Question: I want to delete record Photo and Photo_list from Database but give me error

This is my Code in Controller
'''
public function deletephoto($id)
{
$product = $this->productRepository->findWithoutFail($id);
Product::select('photo','photo_list')->delete($product->id);
return redirect(route('stores.index'));
}
'''
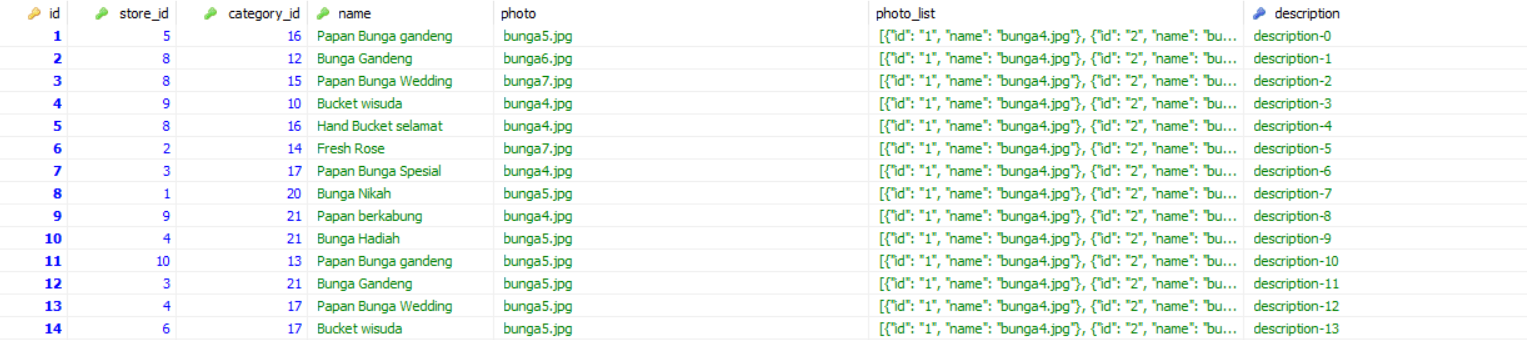
Answer: You can try this :
'''
public function deletephoto($id)
{
$product = $this->productRepository->findWithoutFail($id);
if($product){
$product->photo= null;
$product->photo_list= null;
$product->save();
}
return redirect(route('stores.index'));
}
'''